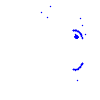
Particle: kaon